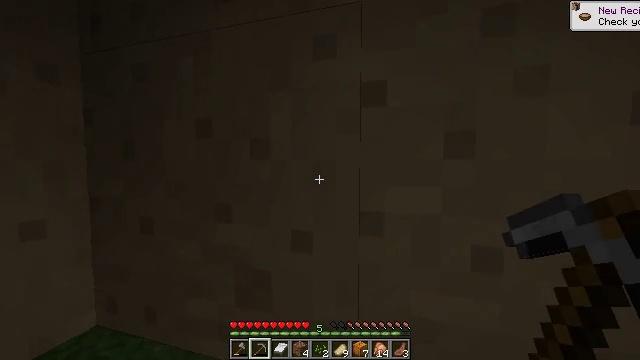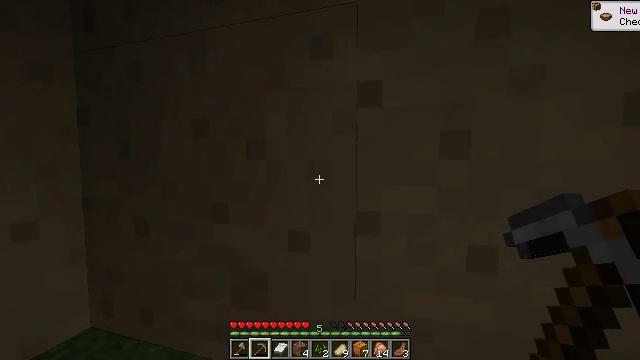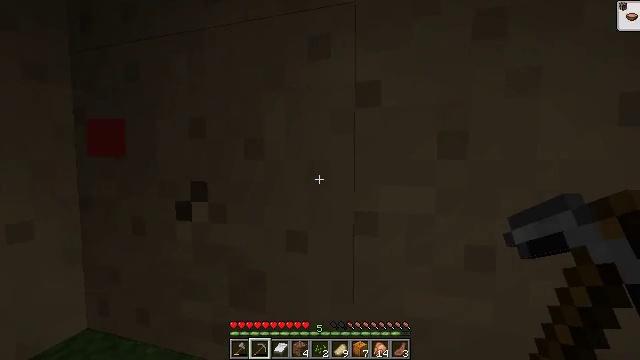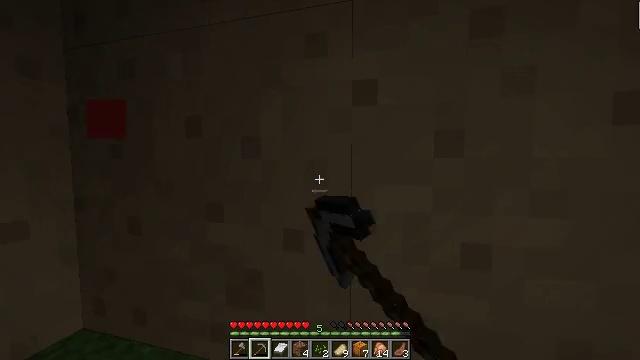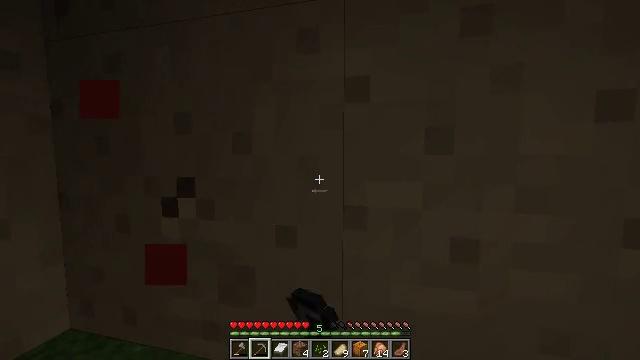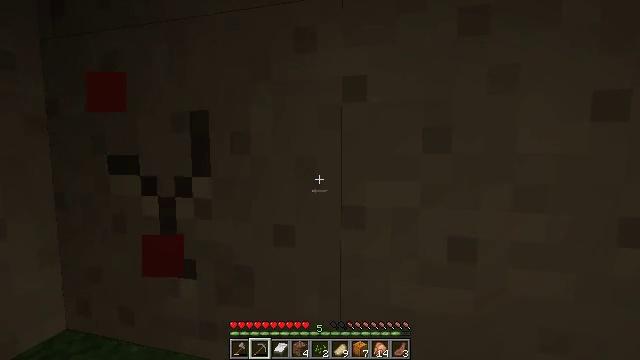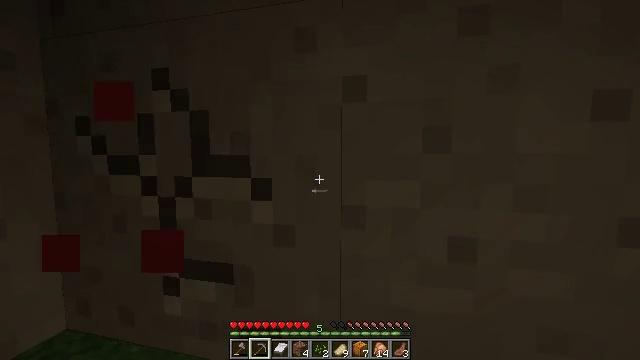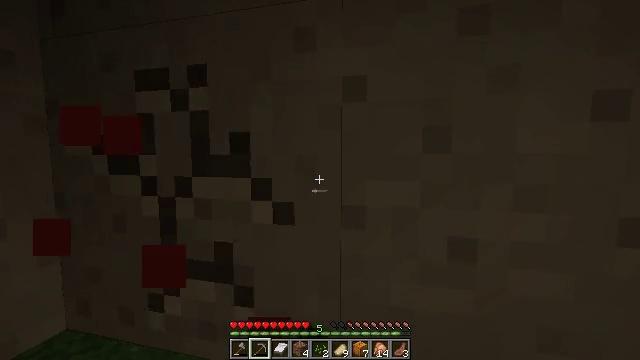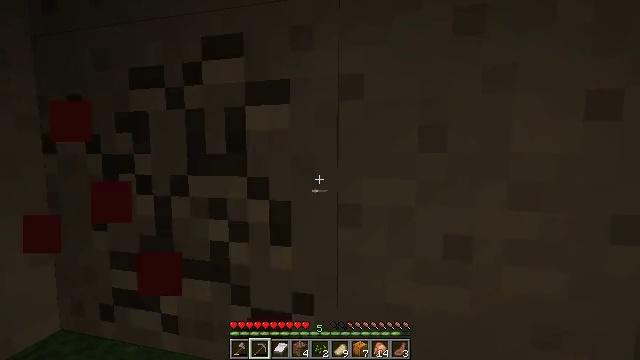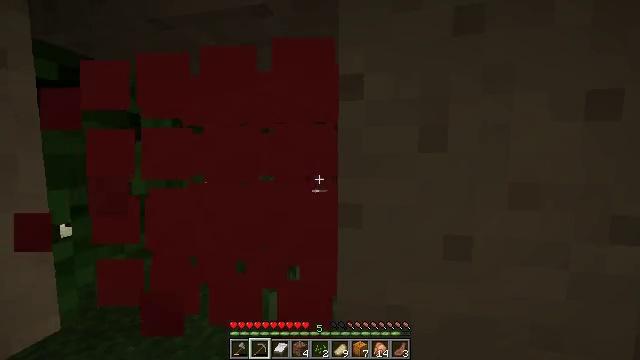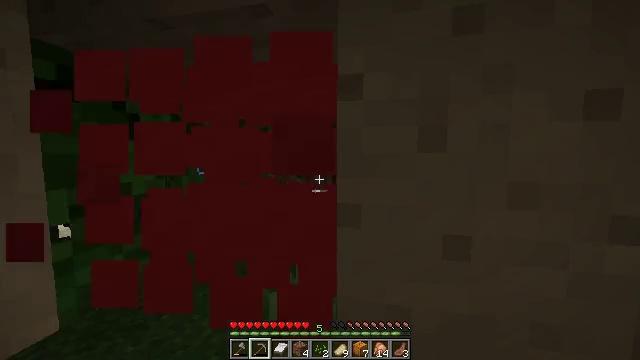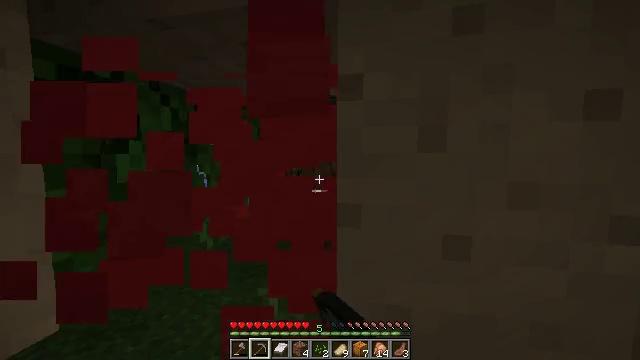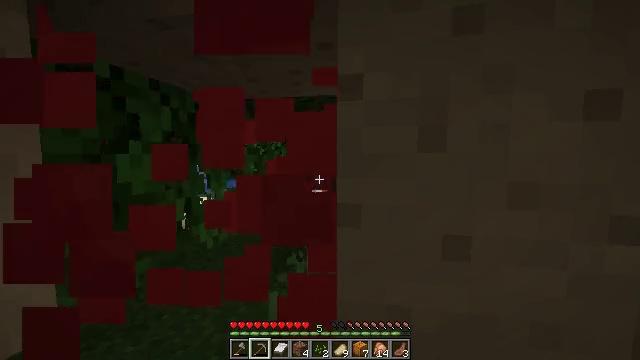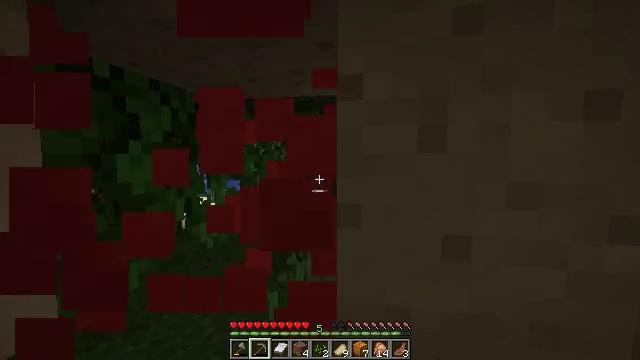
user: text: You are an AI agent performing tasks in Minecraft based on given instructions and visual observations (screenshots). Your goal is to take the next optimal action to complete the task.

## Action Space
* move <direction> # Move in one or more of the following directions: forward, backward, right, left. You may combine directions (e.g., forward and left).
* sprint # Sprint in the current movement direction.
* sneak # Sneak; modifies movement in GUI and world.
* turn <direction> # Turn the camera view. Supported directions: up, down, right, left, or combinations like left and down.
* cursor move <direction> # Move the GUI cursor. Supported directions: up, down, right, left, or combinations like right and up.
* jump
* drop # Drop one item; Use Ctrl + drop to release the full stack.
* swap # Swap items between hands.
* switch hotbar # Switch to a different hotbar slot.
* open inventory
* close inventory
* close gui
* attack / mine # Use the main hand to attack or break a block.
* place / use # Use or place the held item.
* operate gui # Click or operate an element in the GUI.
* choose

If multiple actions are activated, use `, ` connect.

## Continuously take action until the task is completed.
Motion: motion action
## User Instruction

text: Break the red mushroom block.
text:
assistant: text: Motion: no_op
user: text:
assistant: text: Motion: attack / mine
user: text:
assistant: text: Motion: no_op
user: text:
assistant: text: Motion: turn right, attack / mine
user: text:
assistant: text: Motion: attack / mine
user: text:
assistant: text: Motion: attack / mine
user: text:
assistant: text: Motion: attack / mine
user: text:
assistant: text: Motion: attack / mine
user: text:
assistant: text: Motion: attack / mine
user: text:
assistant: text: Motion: attack / mine
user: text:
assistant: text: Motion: attack / mine
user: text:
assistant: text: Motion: attack / mine
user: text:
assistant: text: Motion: attack / mine
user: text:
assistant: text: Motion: attack / mine